An envelope spectrum derived from a bearing vibration measurement is shown; the reference markers locate BPFO, BPFI, BSF and FTF for this bearing geometry and shaft speed. Classify the bearing condition as one of: normal, inner_race, outer_race, ball.
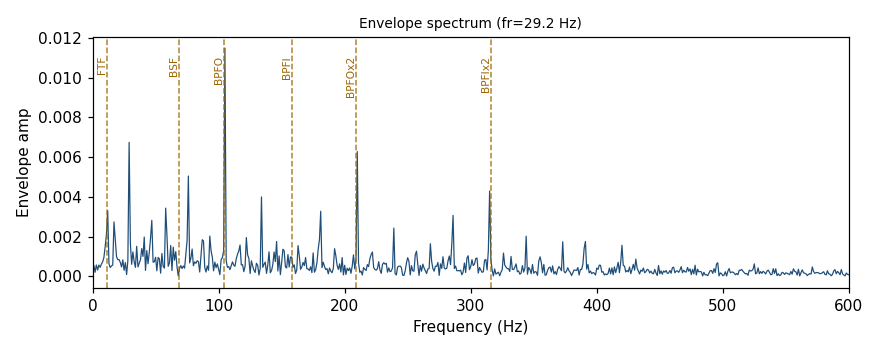
Answer: outer_race